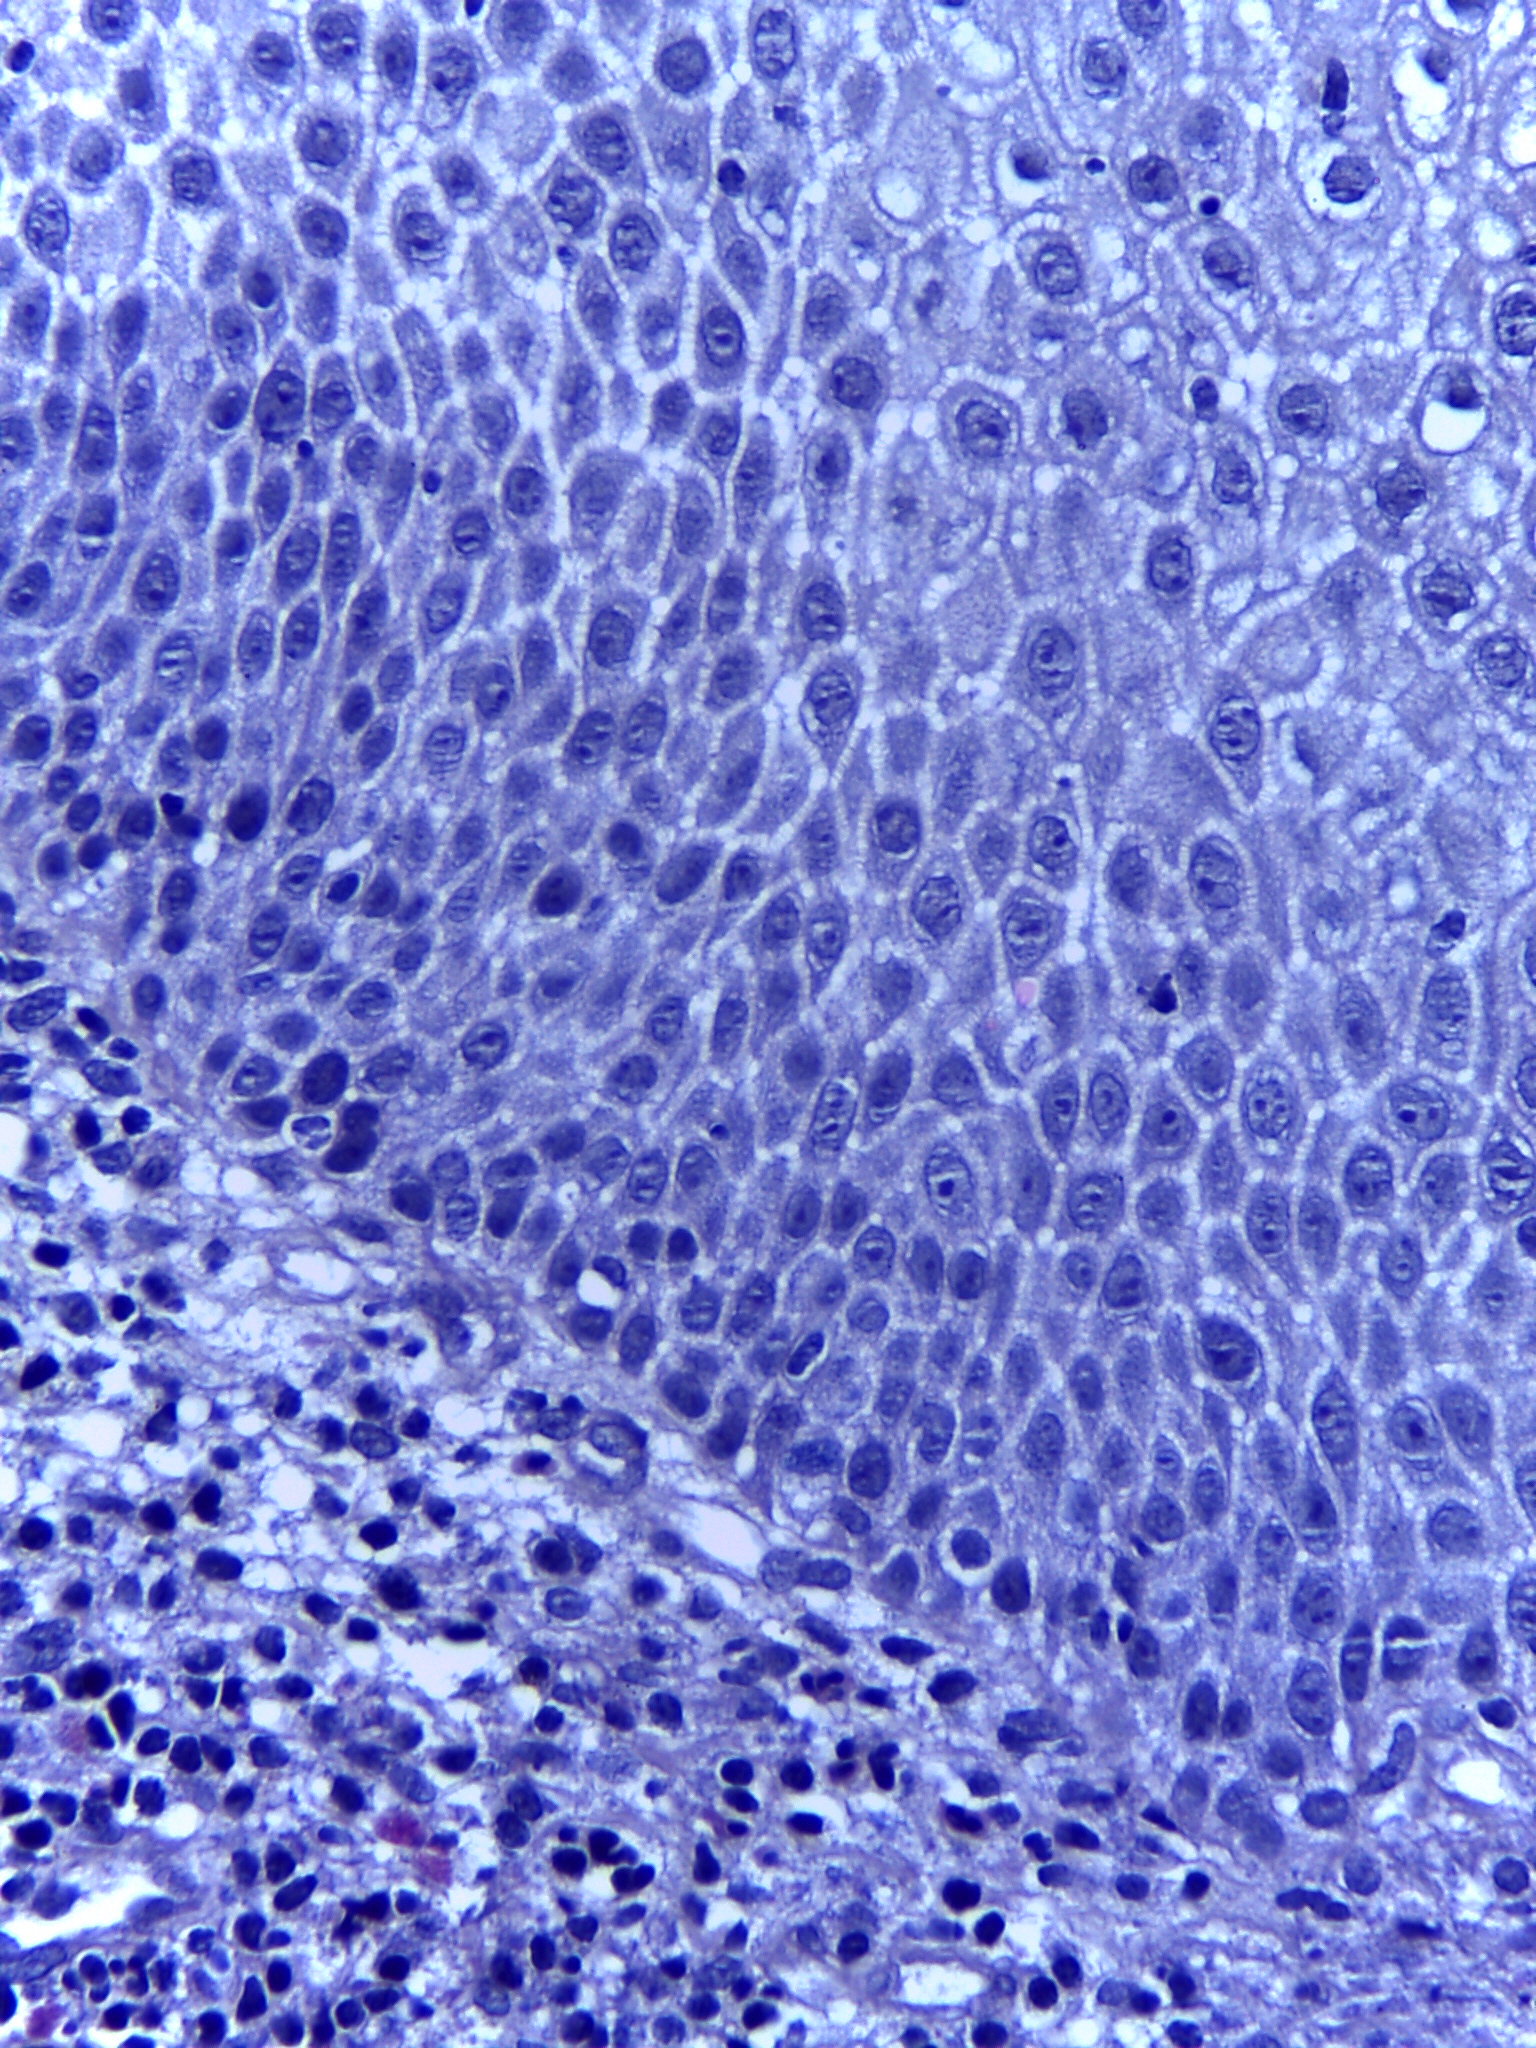
Diagnosis: OSCC